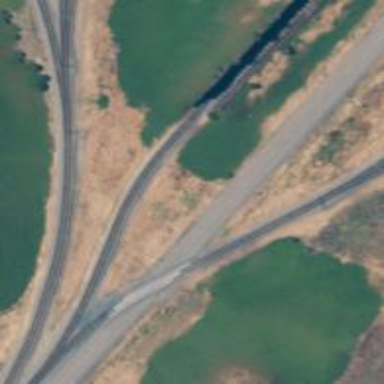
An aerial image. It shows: Railway spur service.